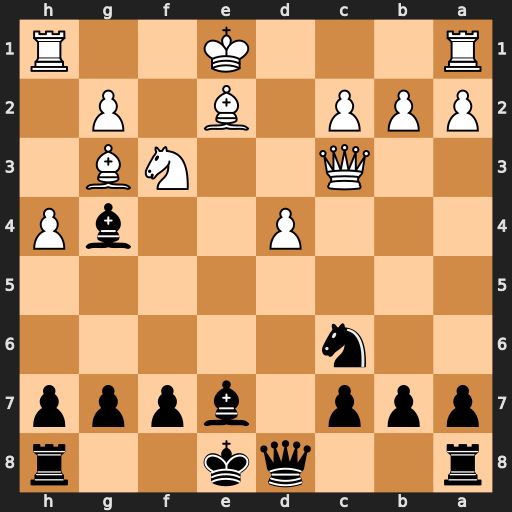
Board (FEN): r2qk2r/ppp1bppp/2n5/8/3P2bP/2Q2NB1/PPP1B1P1/R3K2R
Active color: b
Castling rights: KQkq
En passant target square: -
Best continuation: Bb4 Kf2 Bxc3